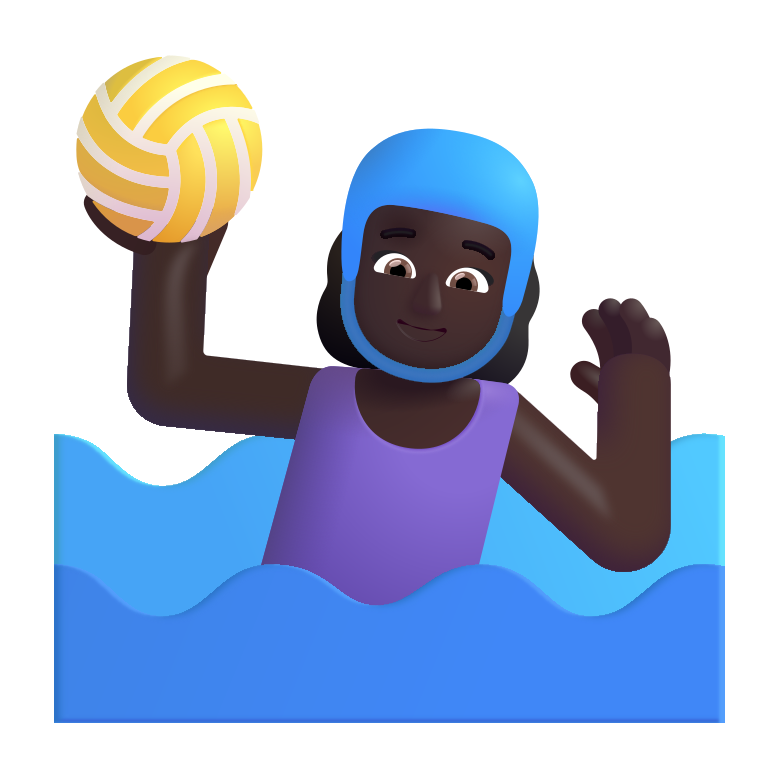
woman playing water polo color dark